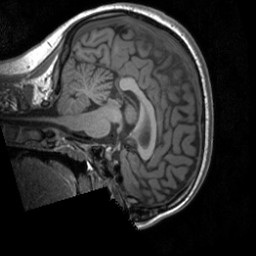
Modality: T1w
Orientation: sagittal
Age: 21
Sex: female
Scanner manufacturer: siemens
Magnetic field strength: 3 T
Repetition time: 1.9 s
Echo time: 0.00226 s